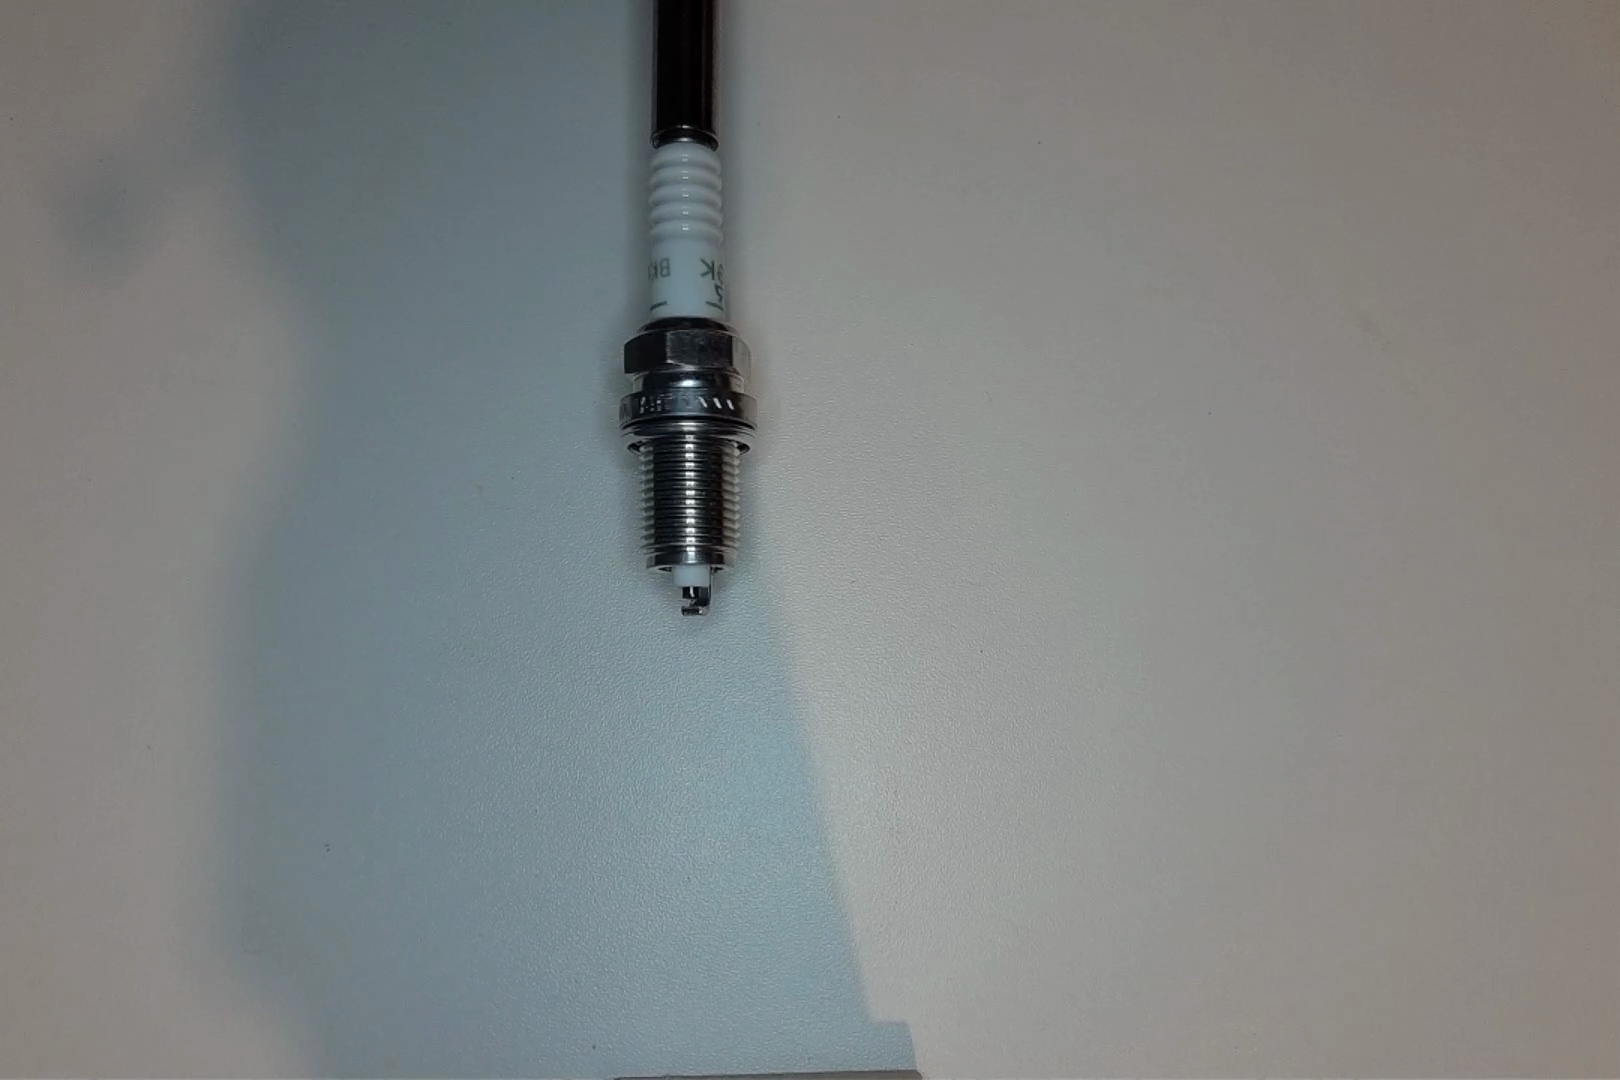
Label: normal